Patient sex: M
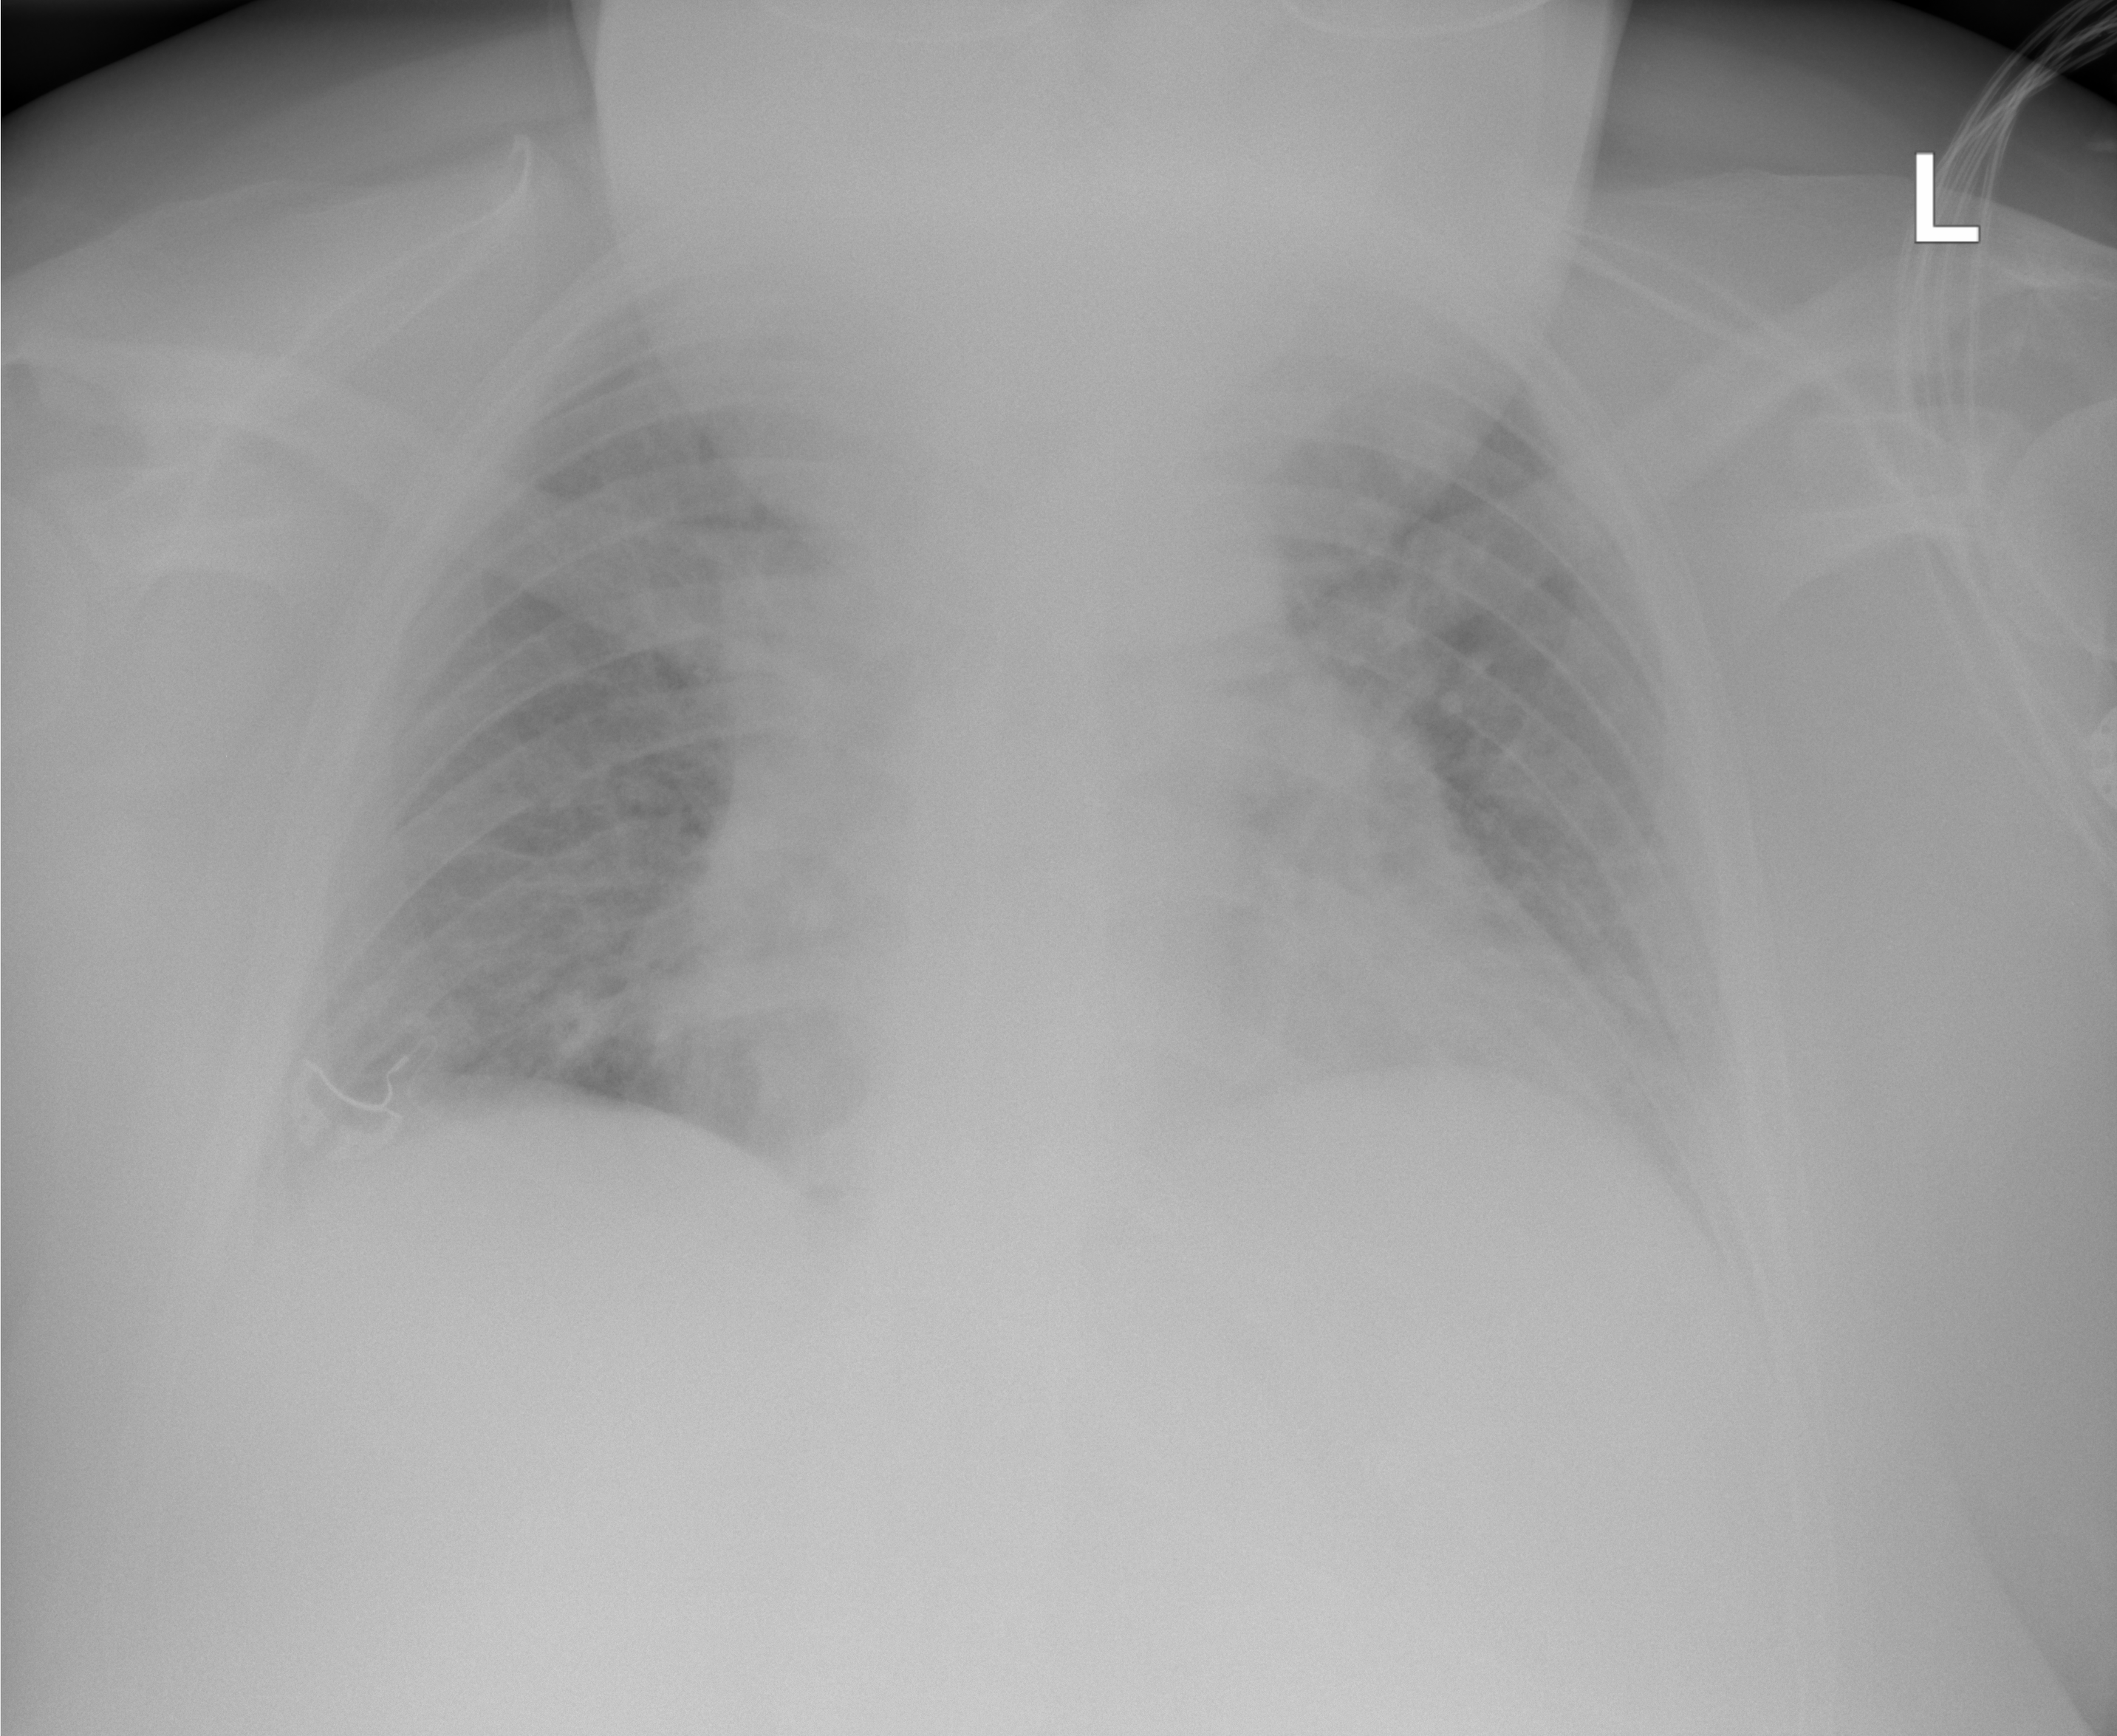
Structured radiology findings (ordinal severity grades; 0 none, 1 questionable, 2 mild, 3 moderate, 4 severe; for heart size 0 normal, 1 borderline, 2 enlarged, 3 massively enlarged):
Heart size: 2
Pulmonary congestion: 2
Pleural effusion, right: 0
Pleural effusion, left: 0
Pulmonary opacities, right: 1
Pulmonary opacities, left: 1
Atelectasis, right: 0
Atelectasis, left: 0